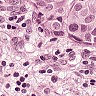
Metastatic tissue present: yes